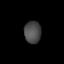
Tissue: lung
Cell type: Epithelial cells
Senescence score: 0.6884
Nuclear area (px): 365
Mean DAPI intensity: 74.373